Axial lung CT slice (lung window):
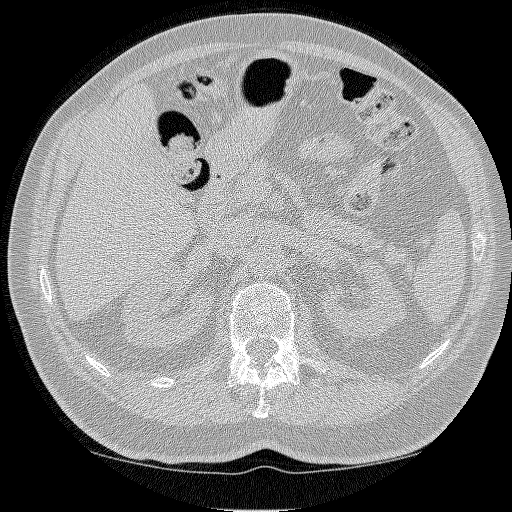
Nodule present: no